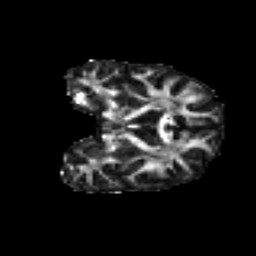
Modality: FA
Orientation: coronal
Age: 30
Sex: female
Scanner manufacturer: ge
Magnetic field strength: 3 T
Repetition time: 7.8 s
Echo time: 0.0606 s